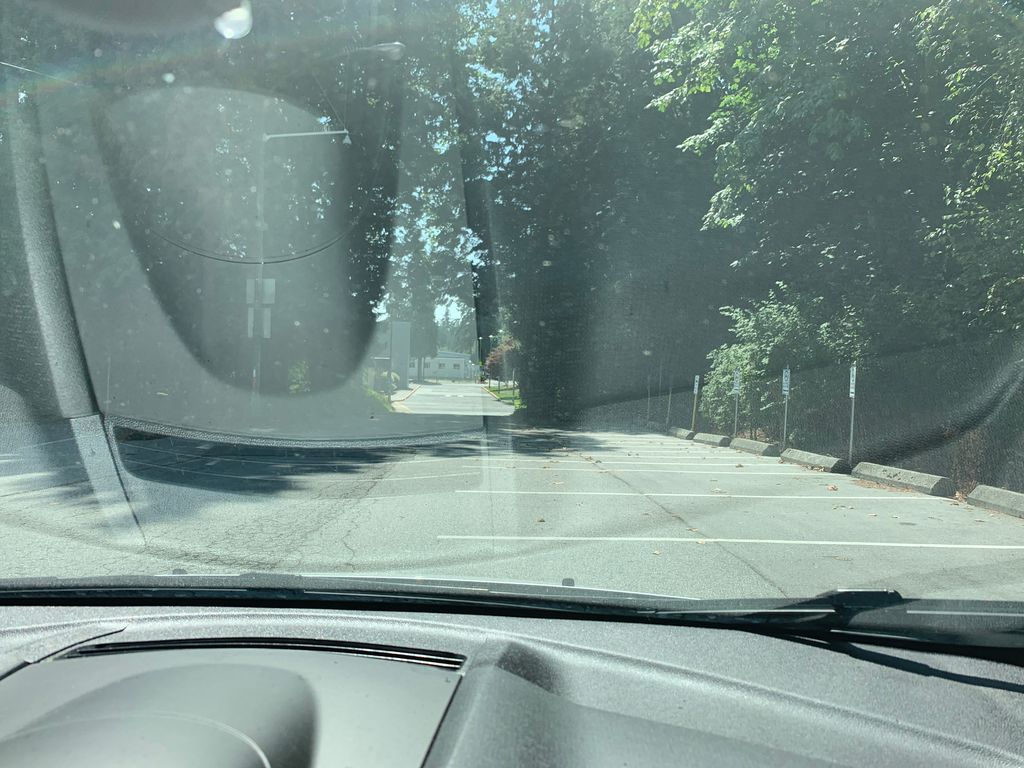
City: vancouver